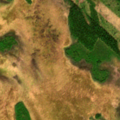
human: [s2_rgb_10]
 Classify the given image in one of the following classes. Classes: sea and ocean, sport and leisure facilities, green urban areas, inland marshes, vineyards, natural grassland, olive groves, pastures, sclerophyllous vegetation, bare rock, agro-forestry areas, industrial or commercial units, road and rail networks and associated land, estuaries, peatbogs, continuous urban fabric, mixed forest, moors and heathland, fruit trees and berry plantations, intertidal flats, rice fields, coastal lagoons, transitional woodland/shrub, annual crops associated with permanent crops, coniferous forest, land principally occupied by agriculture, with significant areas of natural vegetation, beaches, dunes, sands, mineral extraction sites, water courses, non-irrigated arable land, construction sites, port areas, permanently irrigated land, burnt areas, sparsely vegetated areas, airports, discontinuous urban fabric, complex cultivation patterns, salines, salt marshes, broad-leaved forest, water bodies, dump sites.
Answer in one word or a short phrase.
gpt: mixed forest, transitional woodland/shrub, peatbogs